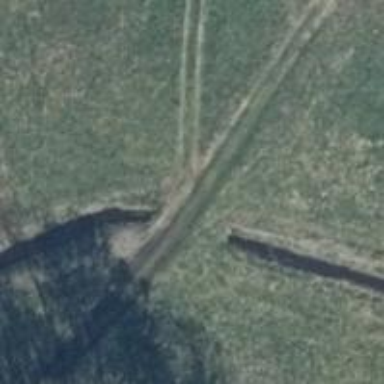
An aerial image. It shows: Culvert tunnel.